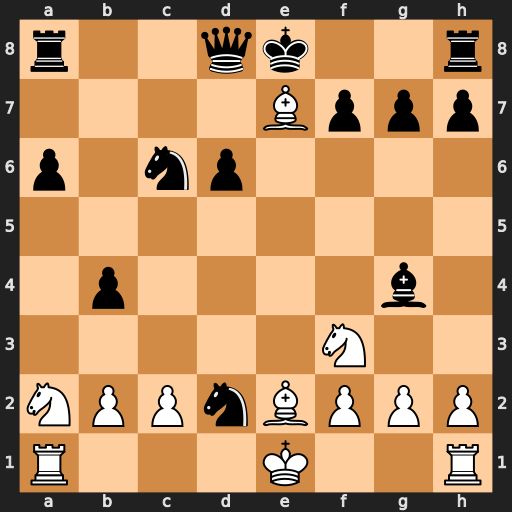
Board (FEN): r2qk2r/4Bppp/p1np4/8/1p4b1/5N2/NPPnBPPP/R3K2R
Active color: w
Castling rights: KQkq
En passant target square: -
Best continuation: Bxd8 Nxf3+ gxf3